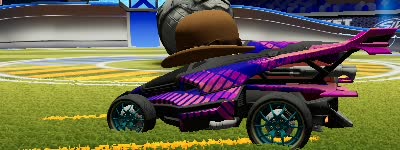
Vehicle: aftershock